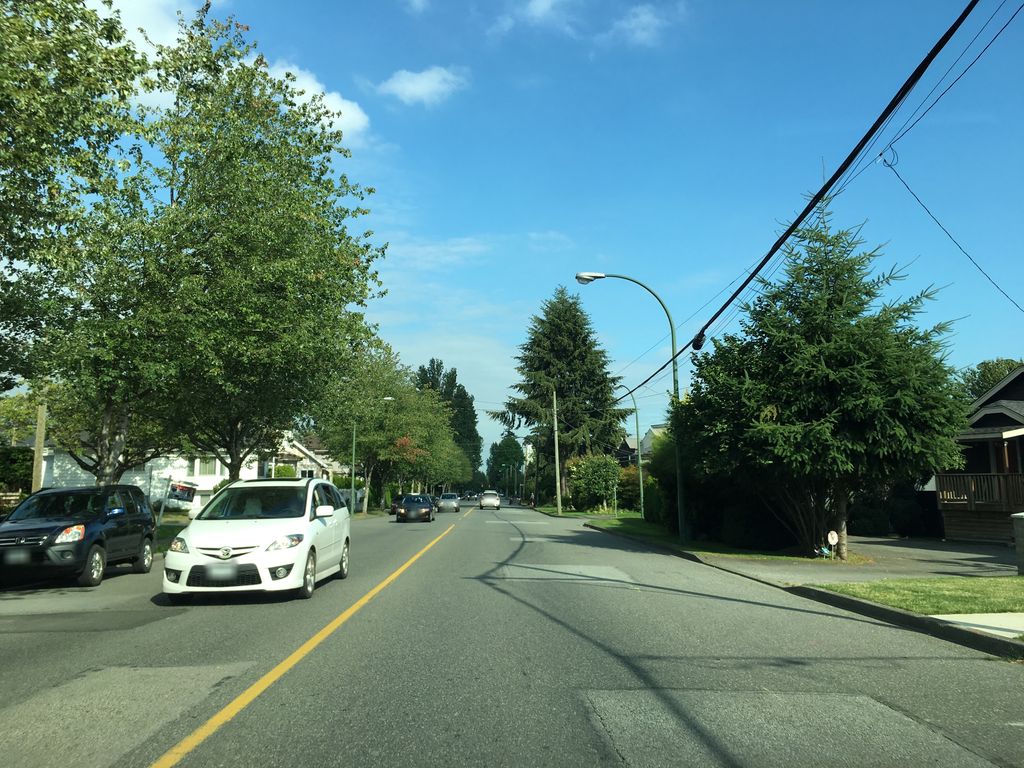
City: vancouver